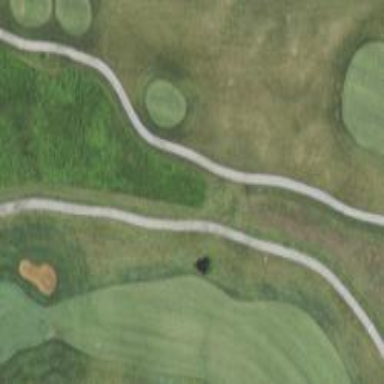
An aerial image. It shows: Path for both roads and golfers.